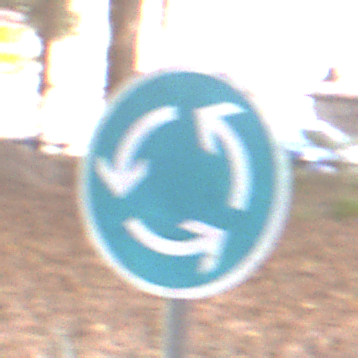
Verkehrszeichen: Kreisverkehr
Umgebung: Outdoor, Suburban
Tageszeit: MorningAfternoon
Wetter: PartlyCloudy
Licht: Natural
Jahreszeit: NotSpecified
Kontrast: LowContrast